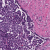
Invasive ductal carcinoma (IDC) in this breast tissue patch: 1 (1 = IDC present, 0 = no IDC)